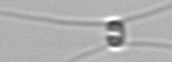
Label: Chaetoceros_similis